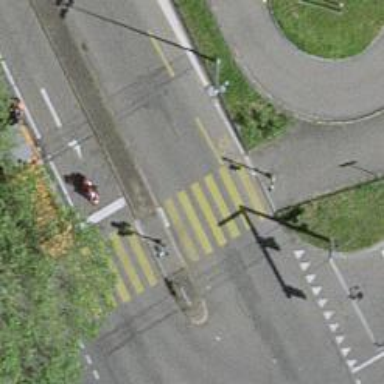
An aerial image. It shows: Road crossing with traffic signals.